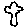
Label: tree